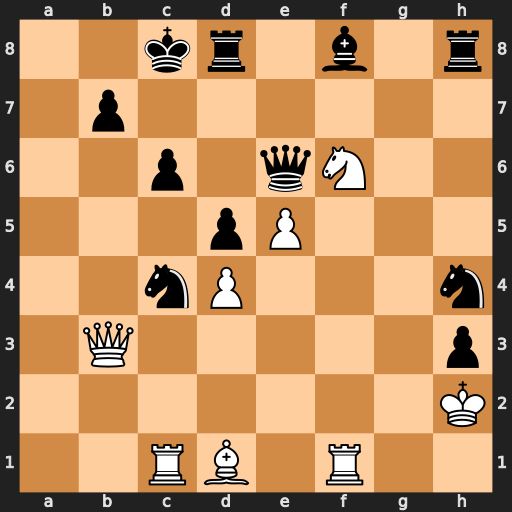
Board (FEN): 2kr1b1r/1p6/2p1qN2/3pP3/2nP3n/1Q5p/7K/2RB1R2
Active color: w
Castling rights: -
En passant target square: -
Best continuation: Bg4 Qxg4 Nxg4